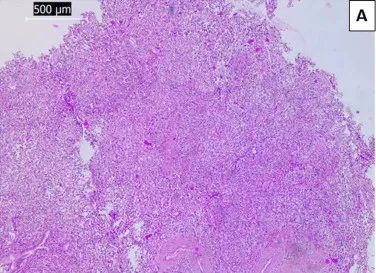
Histopathology of the cervical biopsy. Diffuse proliferation of neoplastic cells, H&E stain, original magnification 40x.
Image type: pathology (h&e)